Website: bh-photo
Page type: address-validator
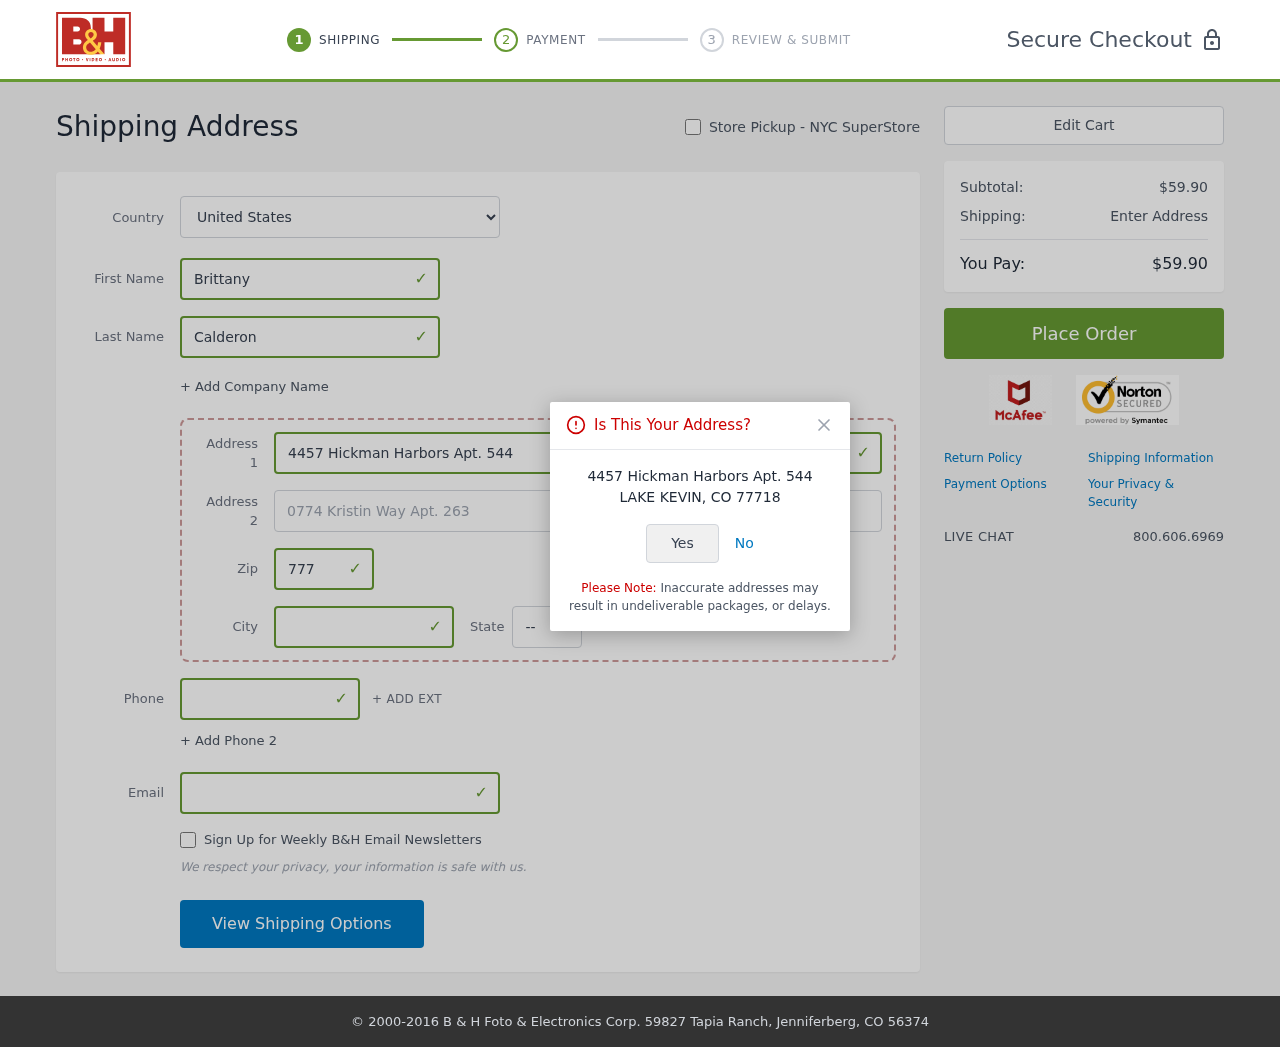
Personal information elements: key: PII_CITY
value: Lake Kevin
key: PII_COUNTRY
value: United States
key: PII_EMAIL
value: brittany.calderon@yahoo.com
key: PII_FIRSTNAME
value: Brittany
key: PII_LASTNAME
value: Calderon
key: PII_PHONE
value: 7312457471
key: PII_POSTCODE
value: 77718
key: PII_STATE_ABBR
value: CO
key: PII_STREET
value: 4457 Hickman Harbors Apt. 544
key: PII_STREET2
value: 0774 Kristin Way Apt. 263
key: PII_CITY_CONFIRM
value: LAKE KEVIN
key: PII_POSTCODE_FULL
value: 77718
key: PII_POSTCODE_NUMERIC
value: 77718
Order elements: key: ORDER_SUBTOTAL
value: $59.90
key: ORDER_TOTAL
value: $59.90